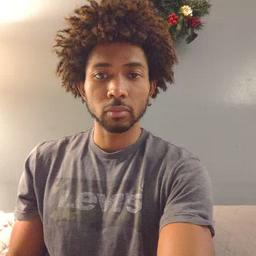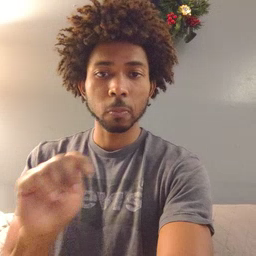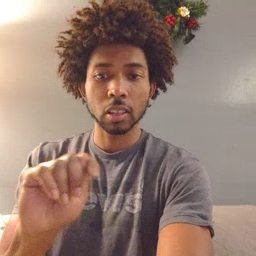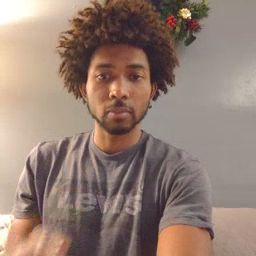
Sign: potty